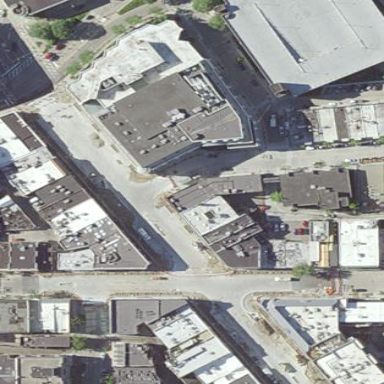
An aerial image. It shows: Cinema building.